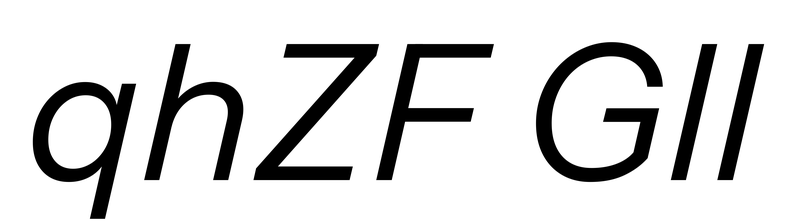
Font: InstrumentSans-Italic_Italic